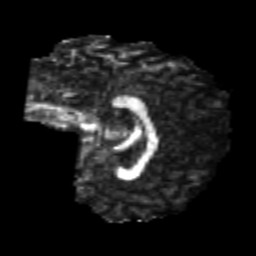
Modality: FA
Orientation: sagittal
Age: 26
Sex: female
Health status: healthy
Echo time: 0.074 s